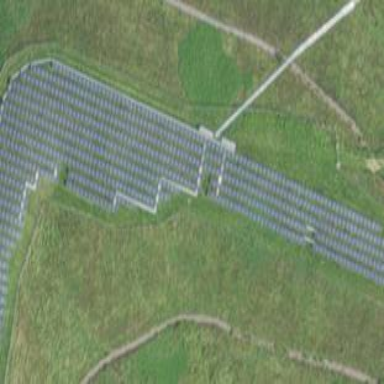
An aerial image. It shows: Solar power plant enclosed by fence. The plant generates electricity using photovoltaic technology.